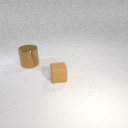
large brown metal cylinder behind small brown rubber cube